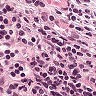
Metastatic tissue present: yes